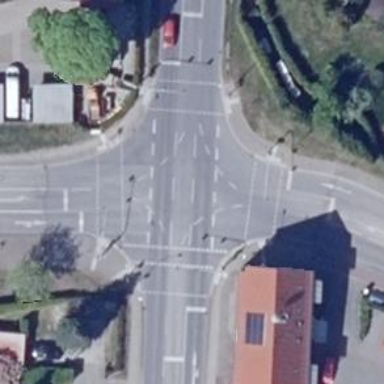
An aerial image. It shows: Road with traffic signals.